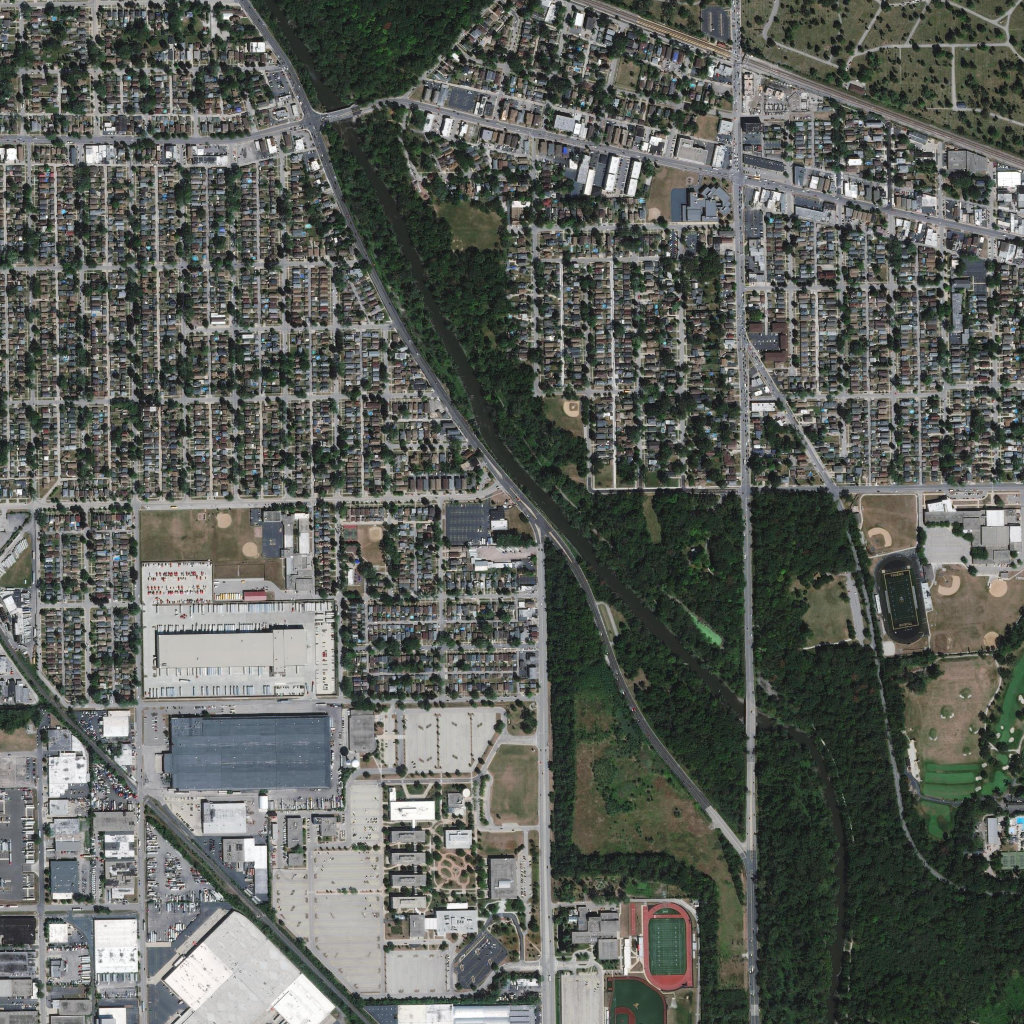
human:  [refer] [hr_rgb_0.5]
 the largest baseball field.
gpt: <box>[[84, 48, 89, 54, 0]]</box>